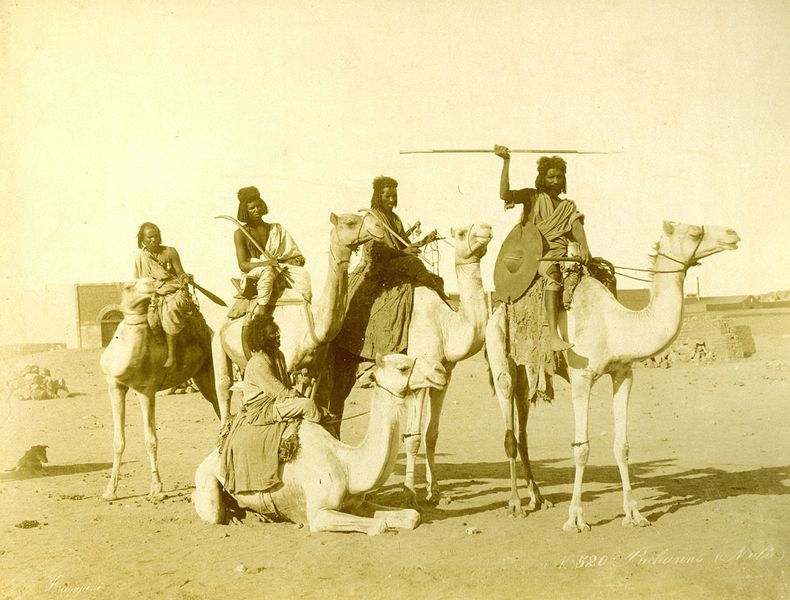
Titel: No. 520 Buharins (Nubie)
Künstler: George Zangaki
Standort: Hamburg
Institution: Museum für Kunst und Gewerbe Hamburg
Schlagwörter: tier, mensch, foto, fotografie, photographie, photo, albumin, dromedar, lichtbild, nomaden, reisefotografie, völker, schwarzweißpositivverfahren, silbersalzverfahren, schwarzweißfotografie, reisephotographie, albuminpapier, wüste, camelus